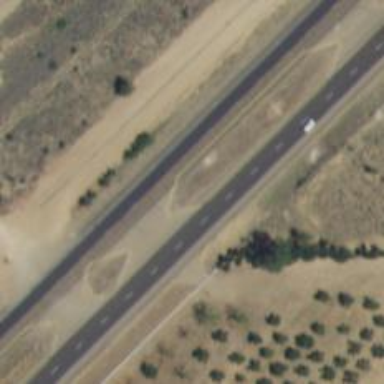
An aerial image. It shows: Expressway with asphalt surface classified as trunk highway.